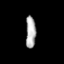
Tissue: lung
Cell type: Myeloid cells
Senescence score: 0.5569
Nuclear area (px): 318
Mean DAPI intensity: 171.434